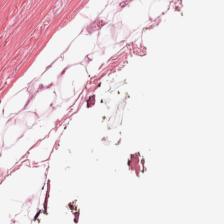
Label: Non-Tumor